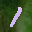
Label: 1